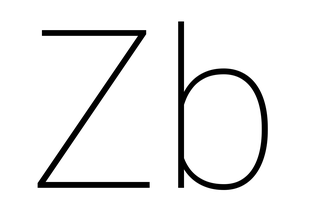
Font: Roboto_Thin